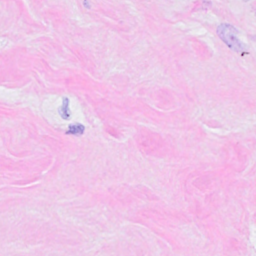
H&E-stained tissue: Breast